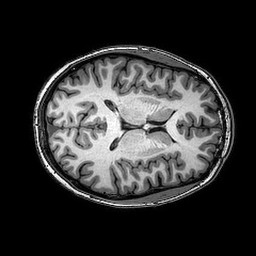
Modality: T1w
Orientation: axial
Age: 24
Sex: female
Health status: healthy
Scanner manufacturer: philips
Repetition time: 0.008144 s
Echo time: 0.00373 s